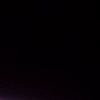
Label: space